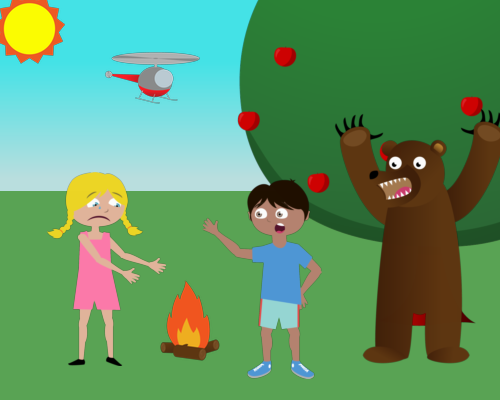
Most action is on the right of the image, with a large apple tree. A bear faces left, and a distressed boy raises his hand. A medium fire is left of the boy, with a crying girl near it, and a helicopter is in the sky.